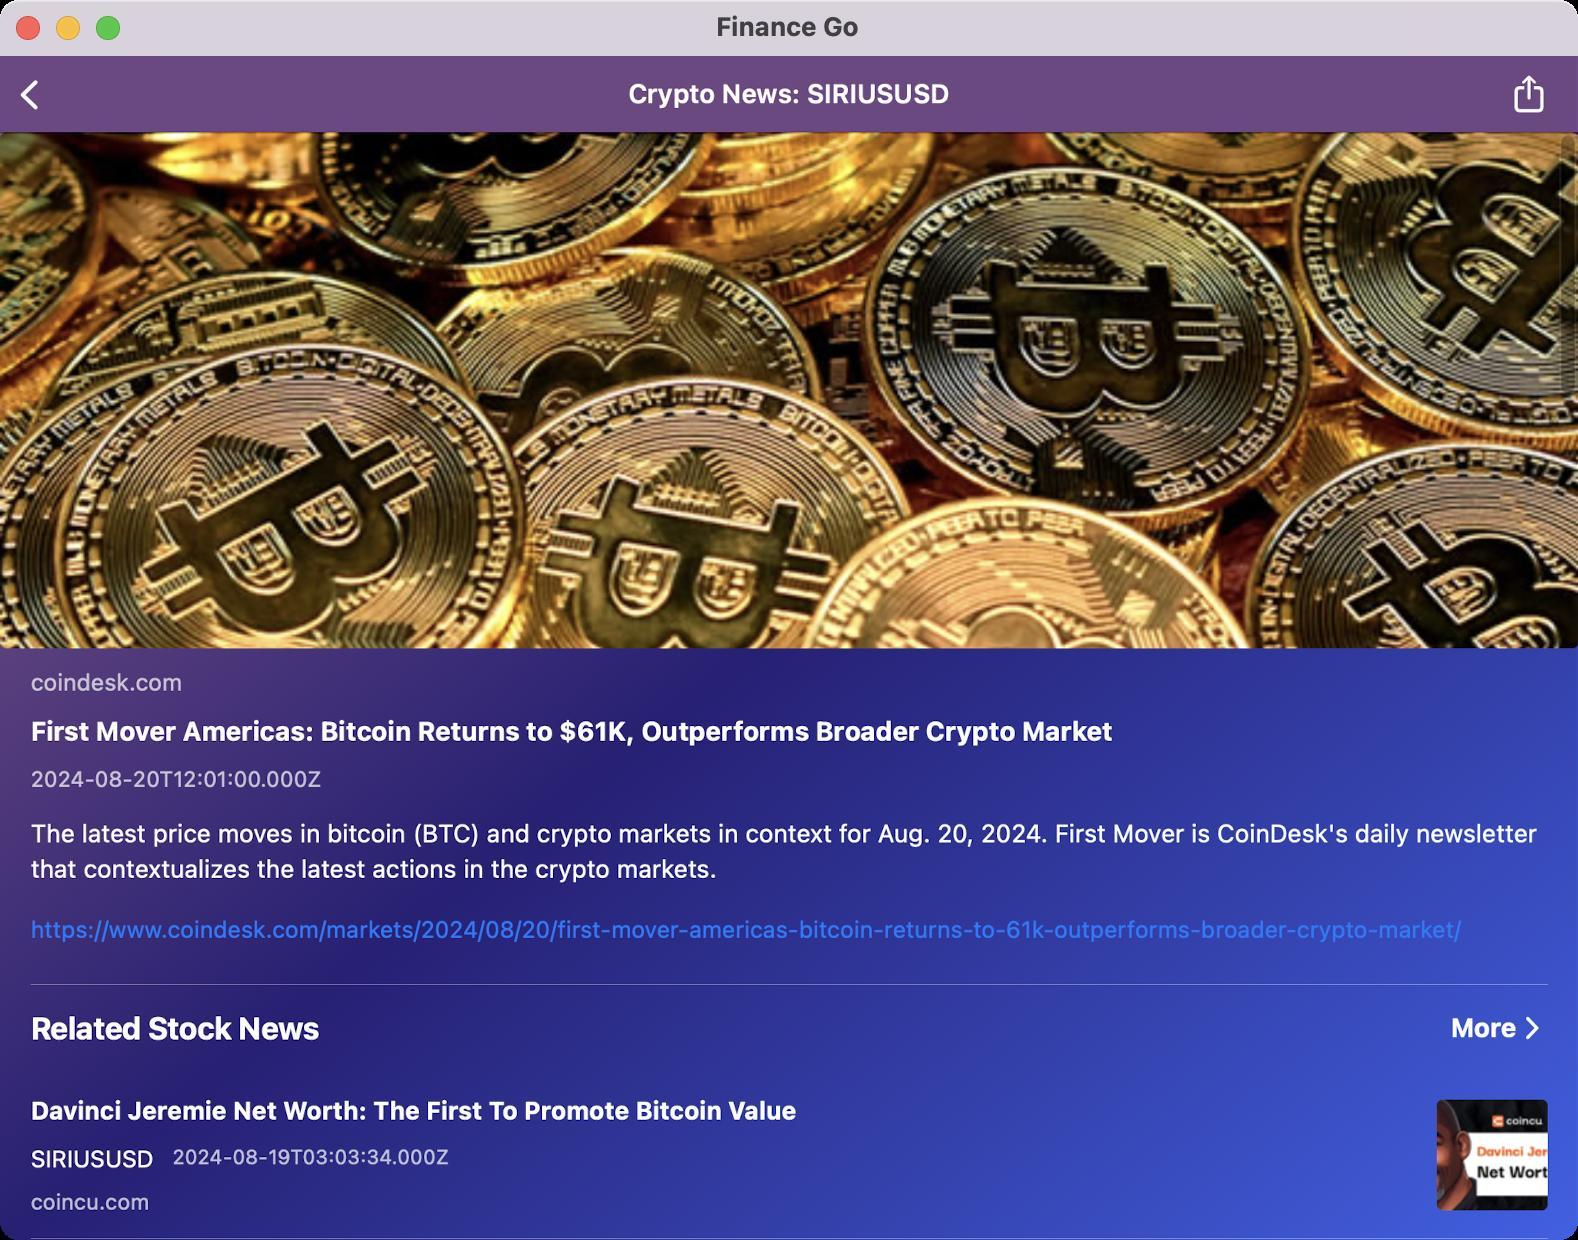
Accessibility tree:
{"name": "Finance_Go", "role": "AXWindow", "description": null, "role_description": "standard window", "value": null, "position": "352.00;95.00", "size": "789;620", "children": [{"name": null, "role": "AXGroup", "description": null, "role_description": "group", "value": null, "position": "0.00;0.00", "size": "789;620", "children": [{"name": null, "role": "AXGroup", "description": null, "role_description": "group", "value": null, "position": "0.00;0.00", "size": "789;621", "children": [{"name": null, "role": "AXGroup", "description": null, "role_description": "group", "value": null, "position": "0.00;0.00", "size": "789;621", "children": [{"name": null, "role": "AXGroup", "description": null, "role_description": "Nav bar", "value": null, "position": "0.00;27.72", "size": "789;38", "children": [{"name": null, "role": "AXButton", "description": "Back", "role_description": "back button", "value": null, "position": "0.00;30.03", "size": "34;34", "children": []}, {"name": null, "role": "AXHeading", "description": "Crypto News: SIRIUSUSD", "role_description": "heading", "value": null, "position": "314.16;39.27", "size": "161;16", "children": []}, {"name": null, "role": "AXButton", "description": "navItem share", "role_description": "button", "value": null, "position": "746.90;30.03", "size": "33;34", "children": []}]}, {"name": null, "role": "AXGroup", "description": null, "role_description": "group", "value": null, "position": "0.00;0.00", "size": "789;621", "children": [{"name": null, "role": "AXGroup", "description": null, "role_description": "group", "value": null, "position": "0.00;0.00", "size": "789;621", "children": [{"name": null, "role": "AXGroup", "description": null, "role_description": "table", "value": null, "position": "0.00;66.22", "size": "789;554", "children": [{"name": null, "role": "AXGroup", "description": null, "role_description": "group", "value": "", "position": "0.00;66.22", "size": "789;426", "children": [{"name": null, "role": "AXStaticText", "description": "coindesk.com, First Mover Americas: Bitcoin Returns to $61K, Outperforms Broader Crypto Market, 2024-08-20T12:01:00.000Z, The latest price moves in bitcoin (BTC) and crypto markets in context for Aug. 20, 2024. First Mover is CoinDesk's daily newsletter that contextualizes the latest actions in the crypto markets.", "role_description": "text", "value": "", "position": "0.00;66.22", "size": "789;426", "children": []}, {"name": null, "role": "AXLink", "description": "https://www.coindesk.com/markets/2024/08/20/first-mover-americas-bitcoin-returns-to-61k-outperforms-broader-crypto-market/", "role_description": "link", "value": null, "position": "15.40;451.22", "size": "758;26", "children": []}]}, {"name": null, "role": "AXGroup", "description": null, "role_description": "group", "value": "", "position": "0.00;492.41", "size": "789;44", "children": [{"name": null, "role": "AXStaticText", "description": "Related Stock News", "role_description": "text", "value": "", "position": "0.00;492.41", "size": "789;44", "children": []}, {"name": null, "role": "AXButton", "description": "More", "role_description": "button", "value": null, "position": "725.34;501.65", "size": "33;25", "children": []}]}, {"name": null, "role": "AXGroup", "description": null, "role_description": "group", "value": "", "position": "0.00;535.92", "size": "789;84", "children": [{"name": null, "role": "AXStaticText", "description": "Davinci Jeremie Net Worth: The First To Promote Bitcoin Value, SIRIUSUSD, coincu.com, 2024-08-19T03:03:34.000Z", "role_description": "text", "value": "", "position": "0.00;535.92", "size": "789;84", "children": []}]}, {"name": null, "role": "AXGroup", "description": null, "role_description": "group", "value": "", "position": "0.00;619.47", "size": "789;84", "children": [{"name": null, "role": "AXStaticText", "description": "First Solana ETF Goes Live in Brazil: Details, SIRIUSUSD, u.today, 2024-08-08T15:44:00.000Z", "role_description": "text", "value": "", "position": "0.00;619.47", "size": "789;84", "children": []}]}]}]}]}]}]}]}, {"name": null, "role": "AXButton", "description": null, "role_description": "close button", "value": null, "position": "7.00;6.00", "size": "14;16", "children": []}, {"name": null, "role": "AXButton", "description": null, "role_description": "full screen button", "value": null, "position": "47.00;6.00", "size": "14;16", "children": [{"name": null, "role": "AXGroup", "description": null, "role_description": "group", "value": null, "position": "47.00;6.00", "size": "14;16", "children": [{"name": null, "role": "AXGroup", "description": null, "role_description": "group", "value": null, "position": "47.00;6.00", "size": "14;16", "children": []}]}]}, {"name": null, "role": "AXButton", "description": null, "role_description": "minimize button", "value": null, "position": "27.00;6.00", "size": "14;16", "children": []}, {"name": null, "role": "AXStaticText", "description": null, "role_description": "text", "value": "Finance Go", "position": "356.00;5.00", "size": "76;16", "children": []}]}